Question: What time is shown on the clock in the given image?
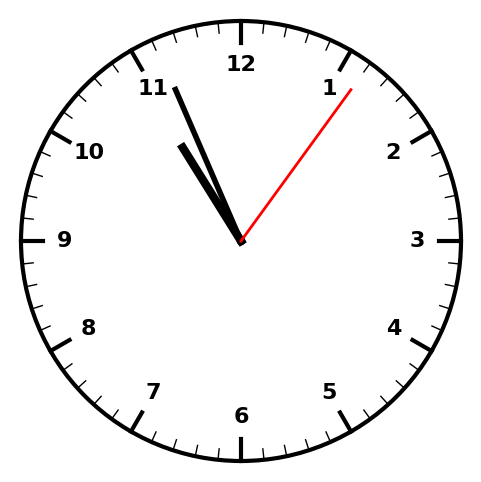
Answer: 10:56:06